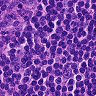
Metastatic tissue present: no